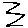
Label: zigzag